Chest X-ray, PA view. Patient: 73 years old, sex M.
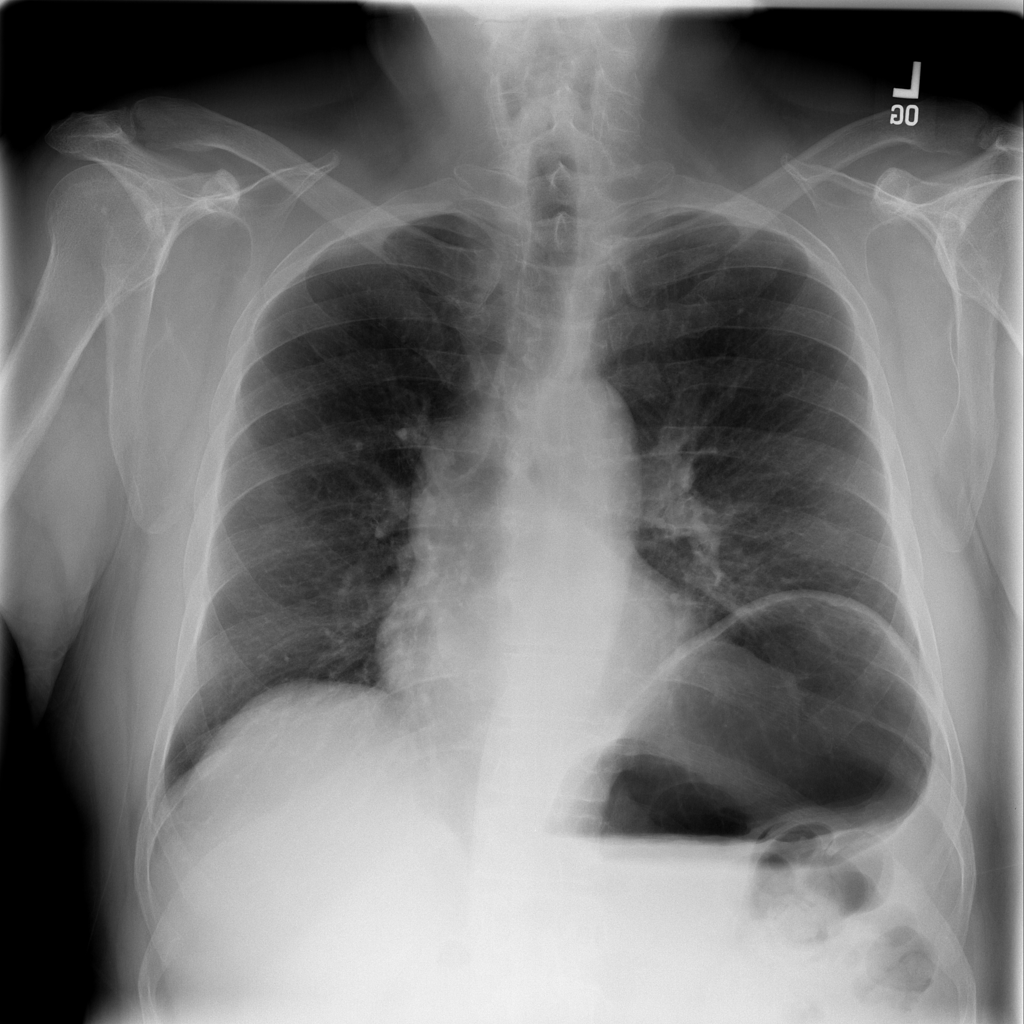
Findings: Infiltration